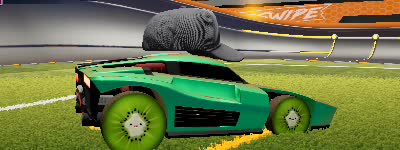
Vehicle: breakout